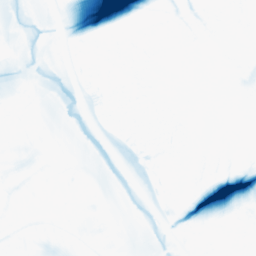
Category: morphological
Decomposition family: morphological_ellipse
Decomposition parameters: operation: closing
width: 50
height: 20
Upsampling method: bilinear
Upsampling parameters: scale: 2
Upsampling scale: 2